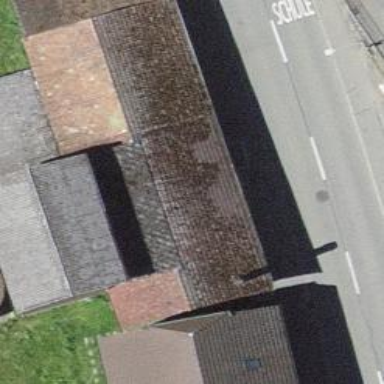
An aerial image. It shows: Warehouse building.